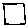
Label: square